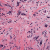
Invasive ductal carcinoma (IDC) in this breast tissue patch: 1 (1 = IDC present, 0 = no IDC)